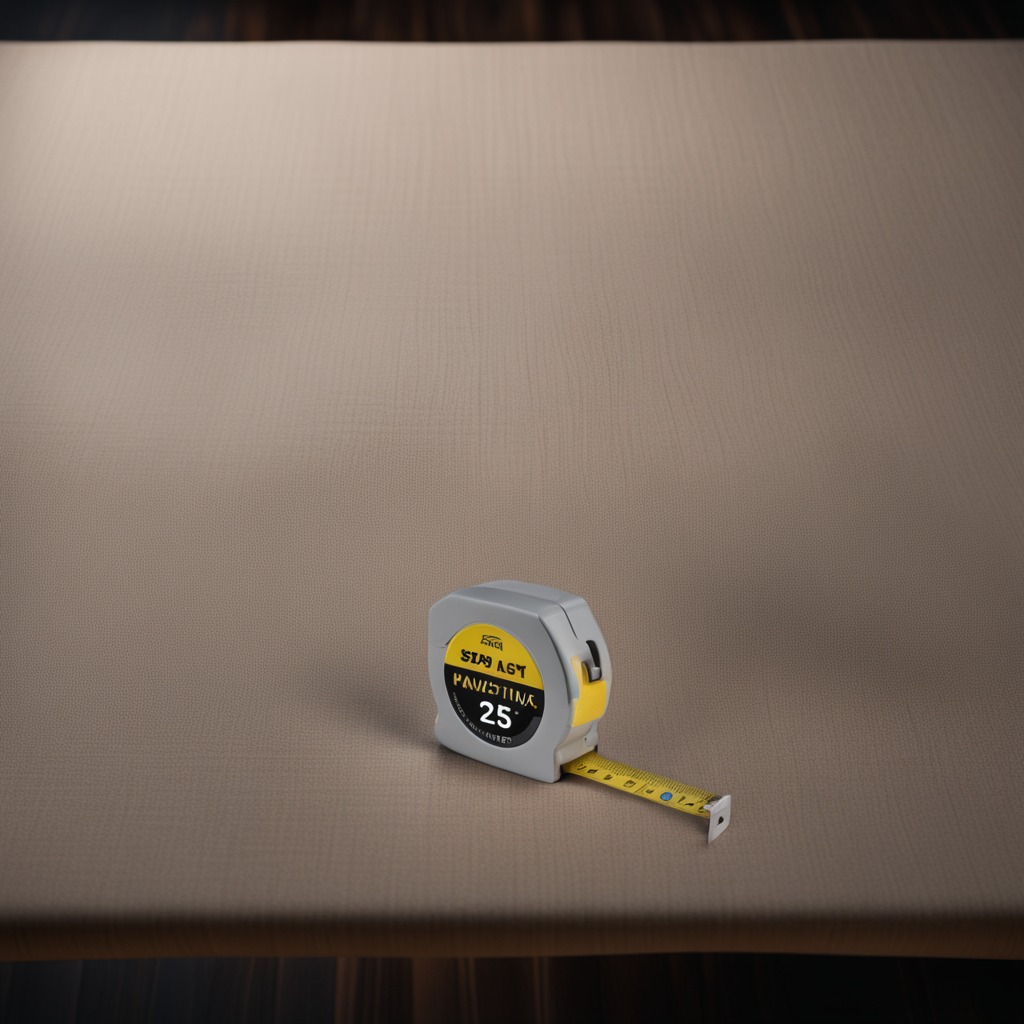
A measuring tape is lying on the wooden table.